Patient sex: M
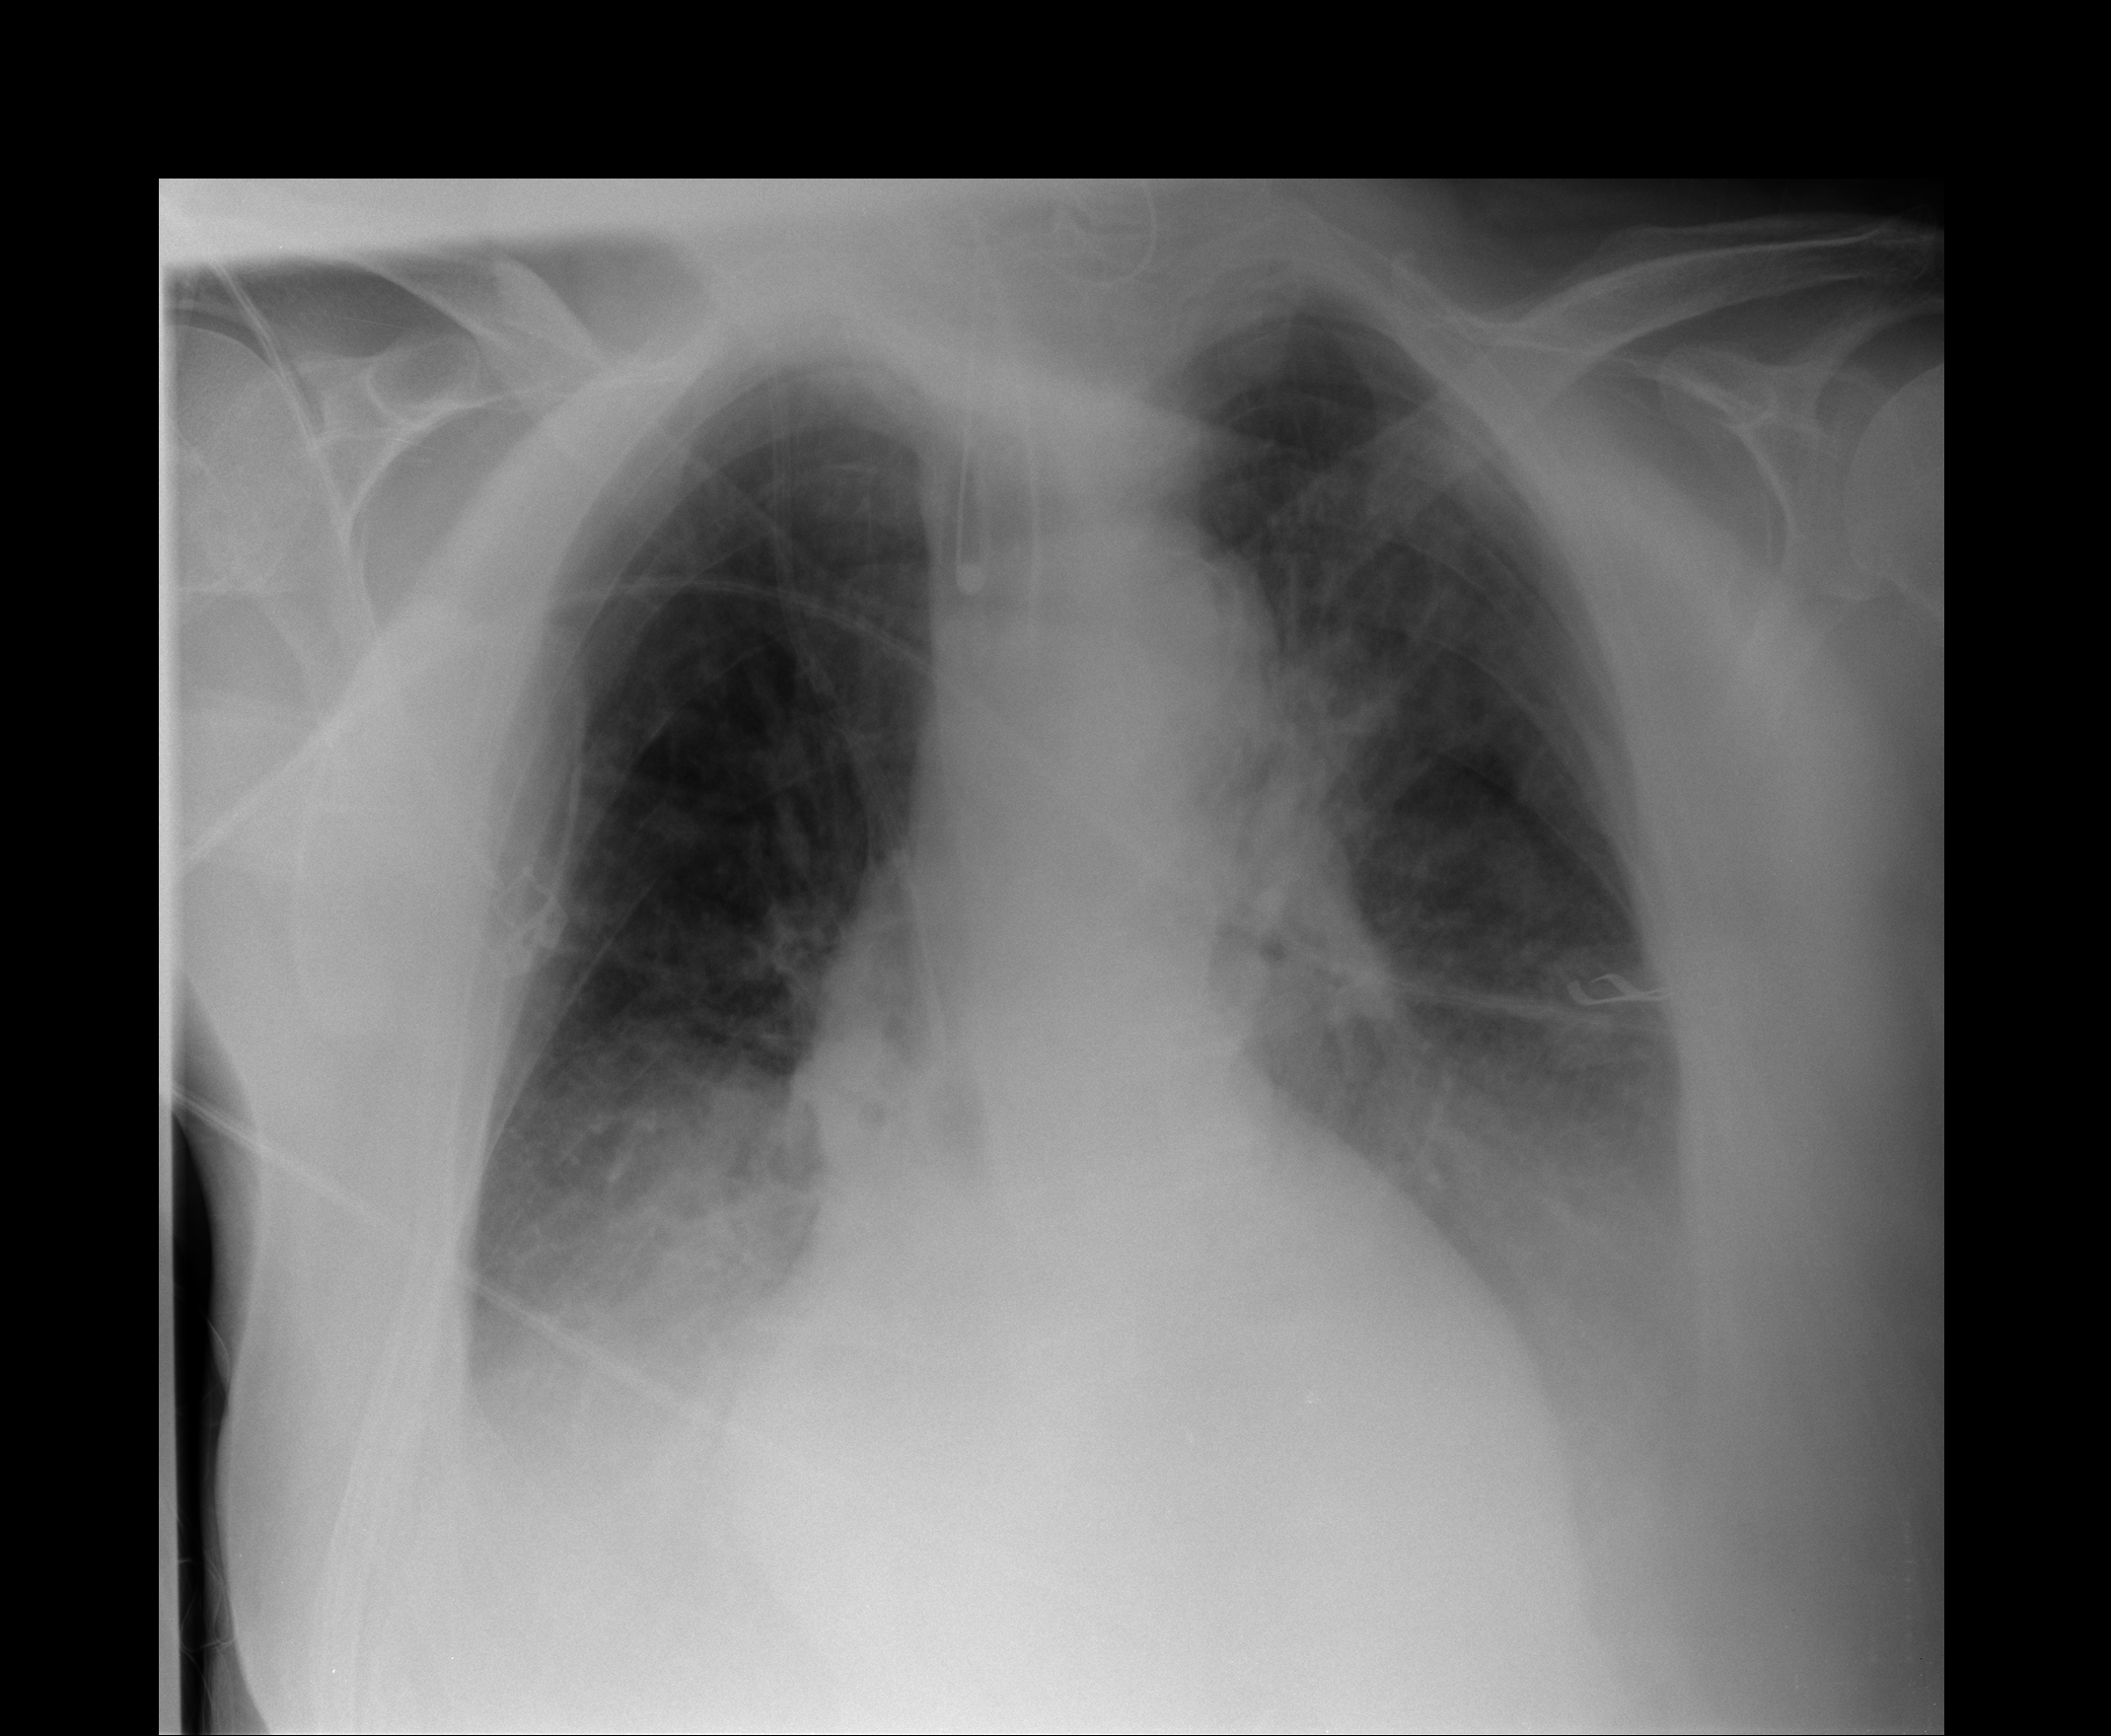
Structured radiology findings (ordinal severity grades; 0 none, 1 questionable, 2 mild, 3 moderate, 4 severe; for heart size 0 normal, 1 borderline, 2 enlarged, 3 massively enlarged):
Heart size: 1
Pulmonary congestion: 2
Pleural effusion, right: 2
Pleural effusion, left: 2
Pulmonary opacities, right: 0
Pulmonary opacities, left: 2
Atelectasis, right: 0
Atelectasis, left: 0